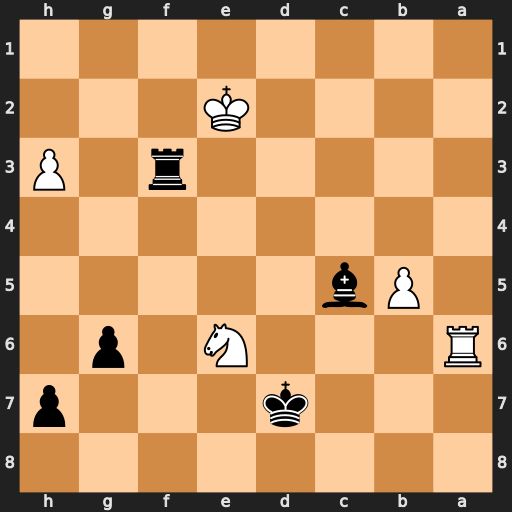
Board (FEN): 8/3k3p/R3N1p1/1Pb5/8/5r1P/4K3/8
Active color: b
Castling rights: -
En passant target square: -
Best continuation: Re3+ Kf2 Rxe6+